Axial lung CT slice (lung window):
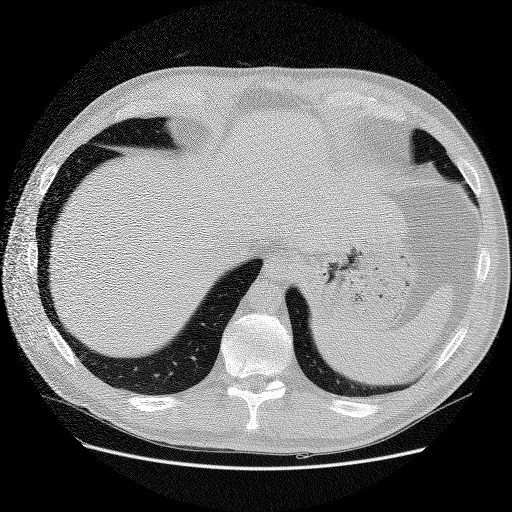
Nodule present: no